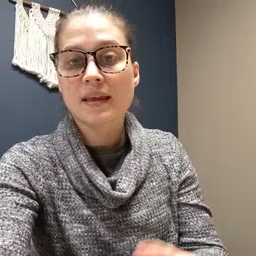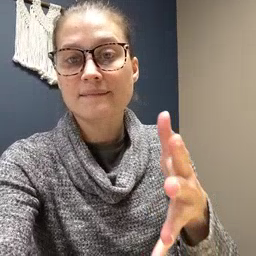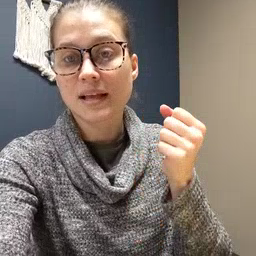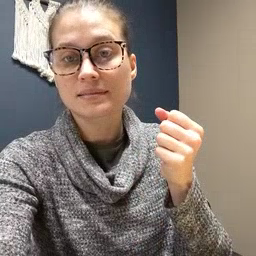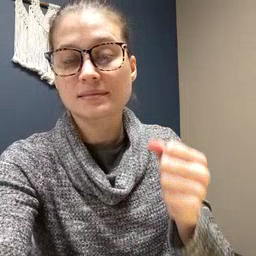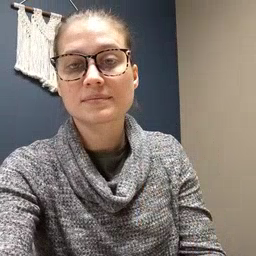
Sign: fast